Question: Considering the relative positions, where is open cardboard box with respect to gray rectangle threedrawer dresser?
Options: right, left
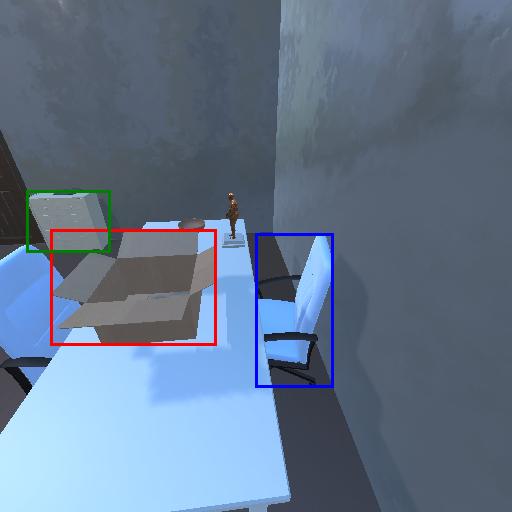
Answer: right